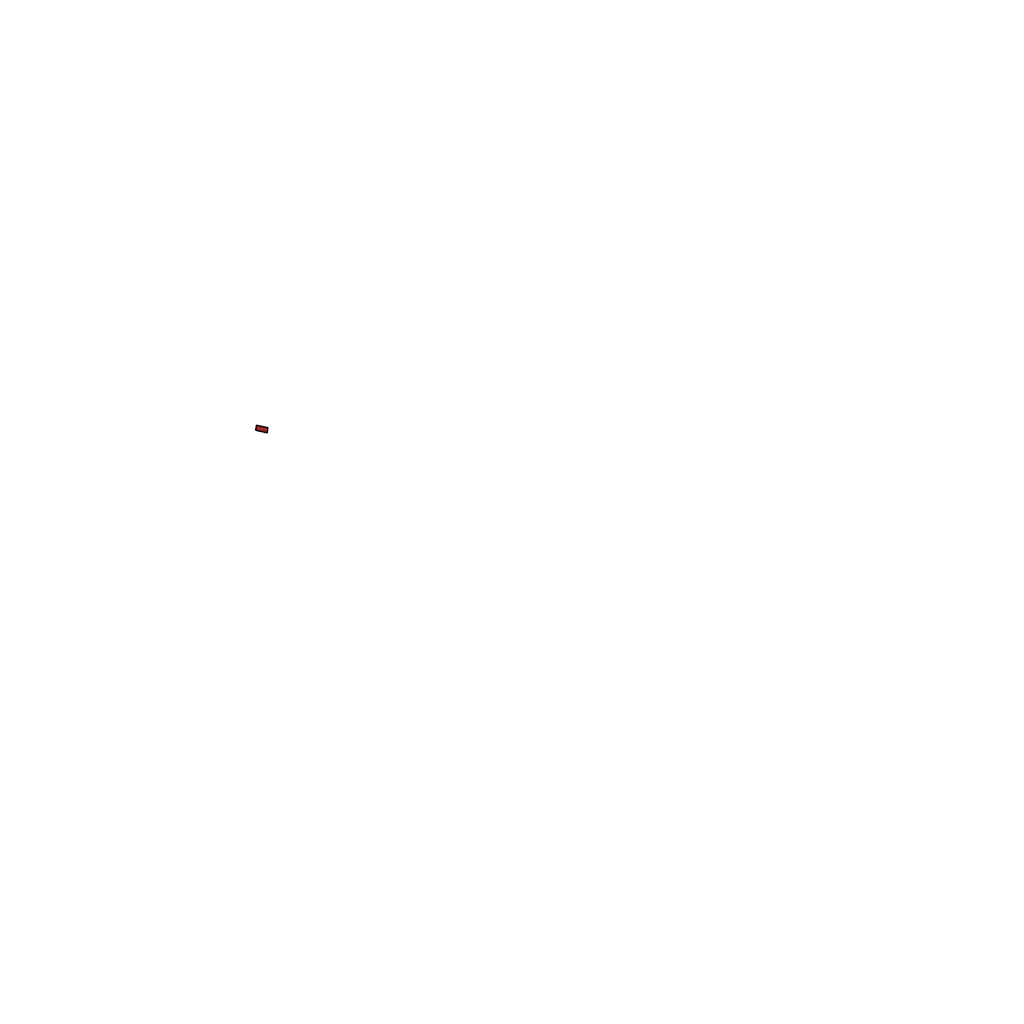
Tags: overhead vector_map, density_5, Facility, 1.0 km²